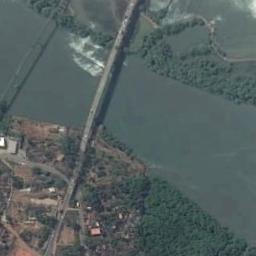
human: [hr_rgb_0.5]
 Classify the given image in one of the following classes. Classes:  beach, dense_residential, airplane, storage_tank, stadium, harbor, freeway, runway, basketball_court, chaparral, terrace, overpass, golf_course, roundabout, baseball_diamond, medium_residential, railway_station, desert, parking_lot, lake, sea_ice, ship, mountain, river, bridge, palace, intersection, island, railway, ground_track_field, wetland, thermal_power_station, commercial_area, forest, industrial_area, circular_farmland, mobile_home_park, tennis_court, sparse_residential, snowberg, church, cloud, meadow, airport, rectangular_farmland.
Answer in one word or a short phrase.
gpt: bridge